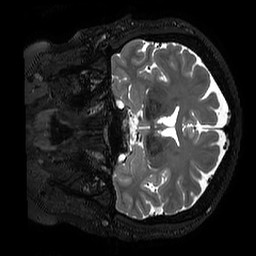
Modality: T2w
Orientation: coronal
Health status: ill
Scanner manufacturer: philips
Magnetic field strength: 3 T
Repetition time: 2.5 s
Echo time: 0.331 s